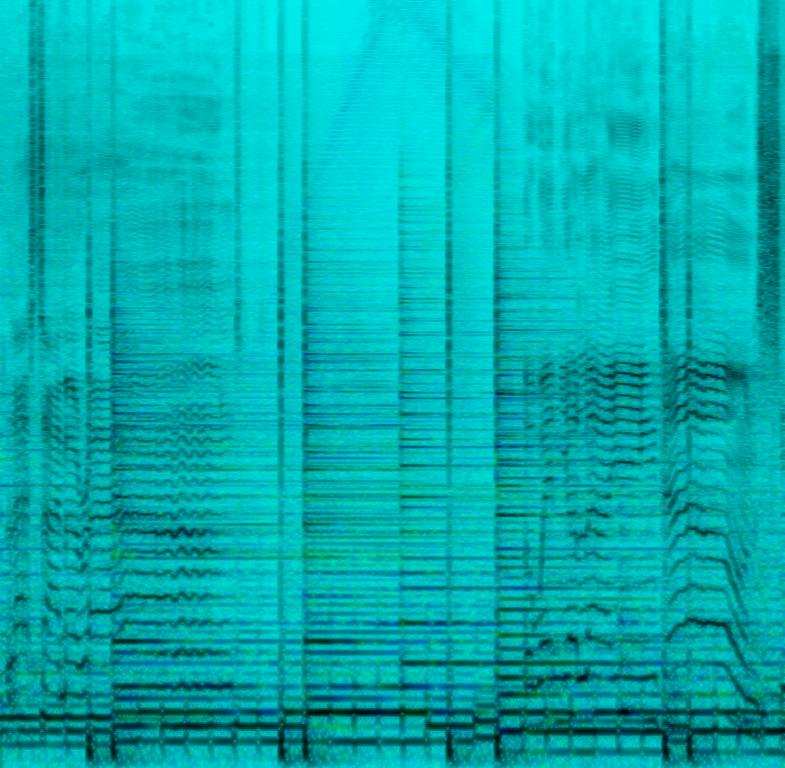
This song is a sweet duet. The tempo is medium with a melodious, intense piano accompaniment , electric guitar rhythm, steady drumming and synthesiser arrangements. This song is melodic, story telling, spirited, emotional, passionate and sweet. The lyrics are simple and so this song could be a Children’s Song.